Question:
I'm doing eigen analysis of given matrix P in 'R'. My MWE is
## Minimum working example
'''
P <-
matrix(
data=
c(
1, 0, 0, 0
, 0.4, 0, 0.6, 0
, 0.2, 0, 0.1, 0.7
, 0, 0, 0, 1
)
, nrow=4
, ncol=4
, byrow=TRUE
)
SPD <- eigen(P)
round(SPD$values, 3)
round(SPD$vectors, 3)
SVD <- svd(P)
round(SVD$d, 3)
round(SVD$u, 3)
round(SVD$v, 3)
'''
## Output
'''
[1] 1.0 1.0 0.1 0.0
[,1] [,2] [,3] [,4]
[1,] 0.866 0.000 0.000 0
[2,] 0.462 0.346 0.986 1
[3,] 0.192 0.576 0.164 0
[4,] 0.000 0.741 0.000 0
[1] 1.253 1.093 0.543 0.000
[,1] [,2] [,3] [,4]
[1,] -0.349 0.784 -0.502 0.108
[2,] -0.210 0.440 0.863 0.134
[3,] -0.577 -0.117 0.045 -0.807
[4,] -0.708 -0.422 -0.045 0.565
[,1] [,2] [,3] [,4]
[1,] -0.438 0.857 -0.272 0
[2,] 0.000 0.000 0.000 1
[3,] -0.147 0.231 0.962 0
[4,] -0.887 -0.461 -0.024 0
'''
For some reasons I'm not able to reproduce the results given the fig attached. Am I missing something here?
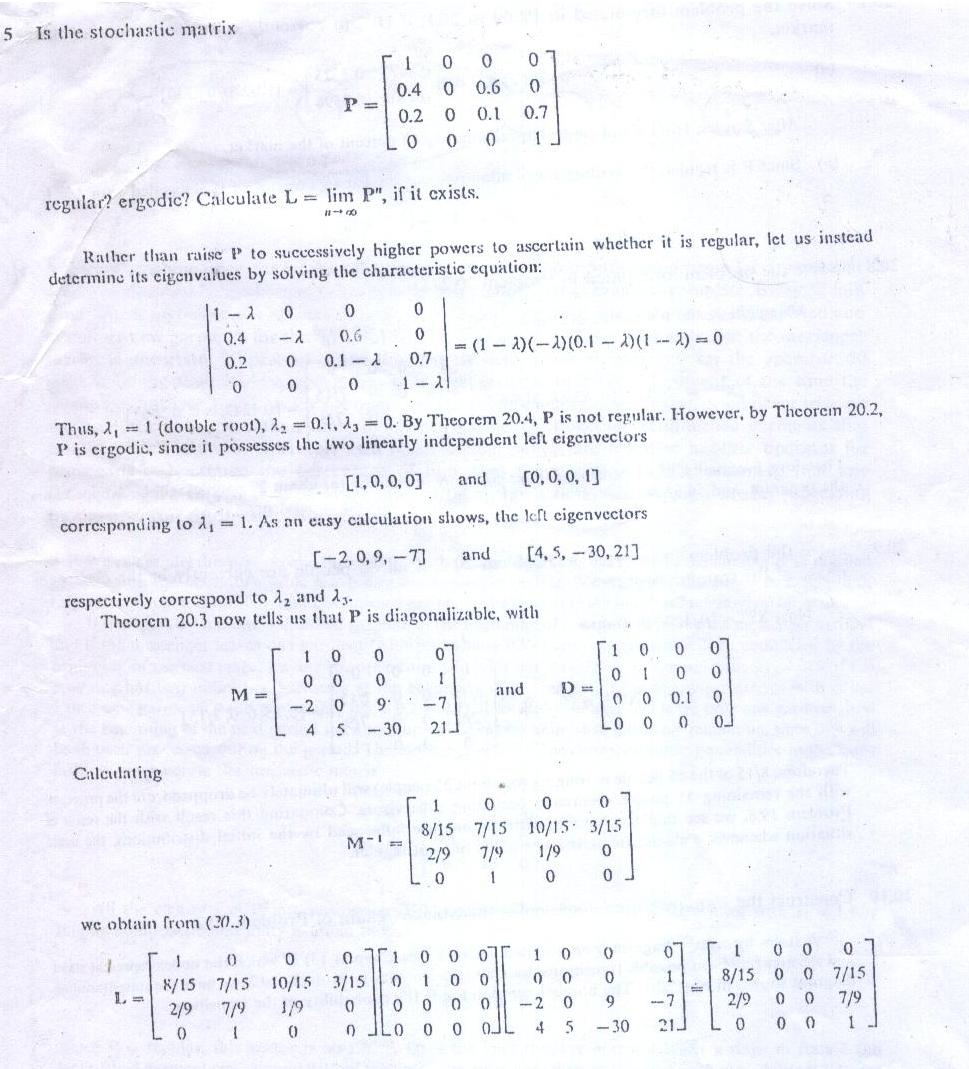
Answer: Your author seems to want to solve for the left eigenvectors. Since P is not symmetric, the matrix of left eigenvectors is not just the transpose of the matrix of right eigenvectors. The left eigenvectors are found as the eigenvectors of the transpose of P. See Wolfram <URL> . You can reproduce your author's example by using
'''
v <- eigen(t(P))$vectors
'''
which gives the left eigenvectors of P as the transpose of v, namely
'''
t(v)
[,1] [,2] [,3] [,4]
[1,] <PHONE> 0.000000 <PHONE> <PHONE>
[2,] <PHONE> 0.000000 <PHONE> <PHONE>
[3,] -<PHONE> 0.000000 <PHONE> -<PHONE>
[4,] <PHONE> 0.134498 -<PHONE> <PHONE>
'''
After renormalizing rows 3 and 4 of the t(v), you get the author's result.